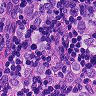
Metastatic tissue present: yes